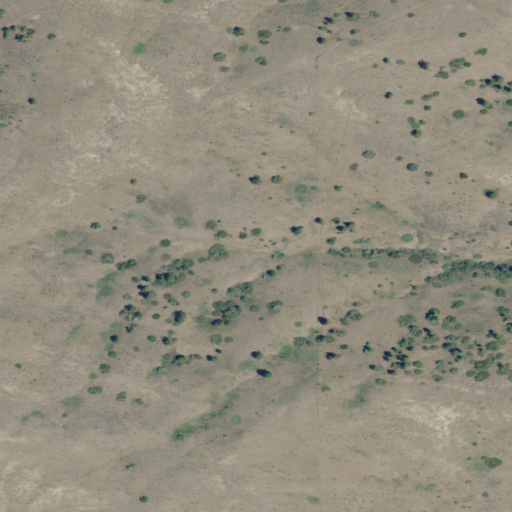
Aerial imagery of bench in Montana named Mc Farland Bench containing shrub and grassland